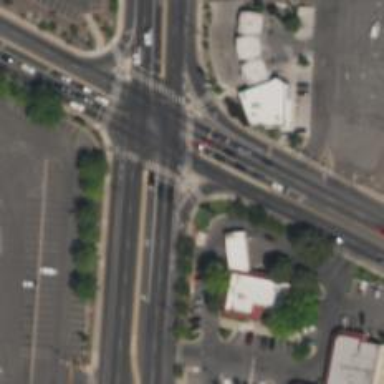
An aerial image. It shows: Secondary link road with asphalt surface and separate sidewalk.